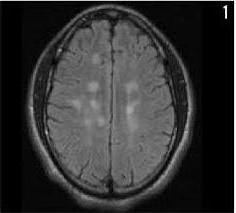
Label: notumor